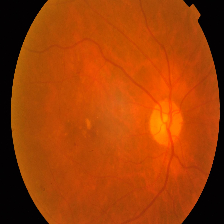
Diabetic retinopathy grade: Proliferative DR